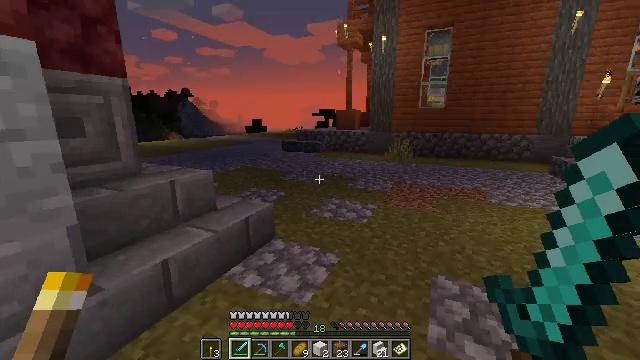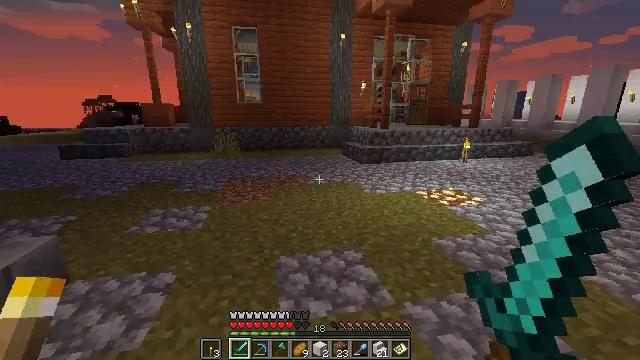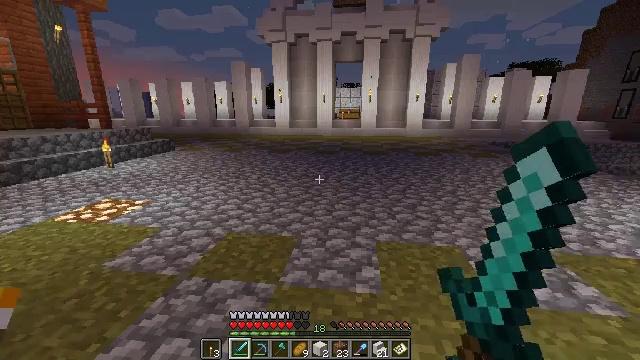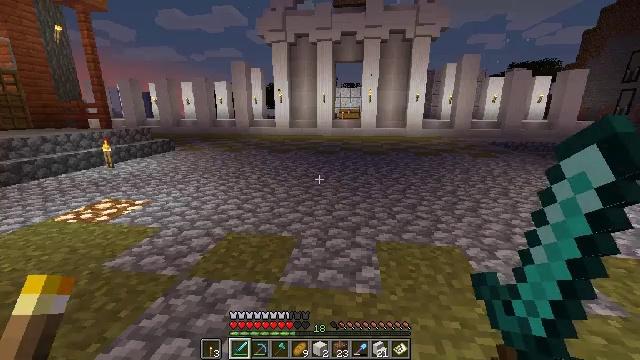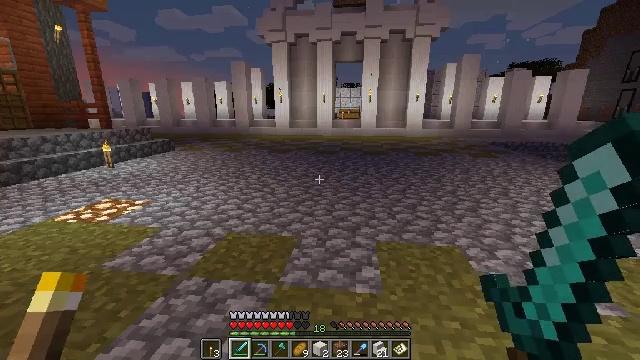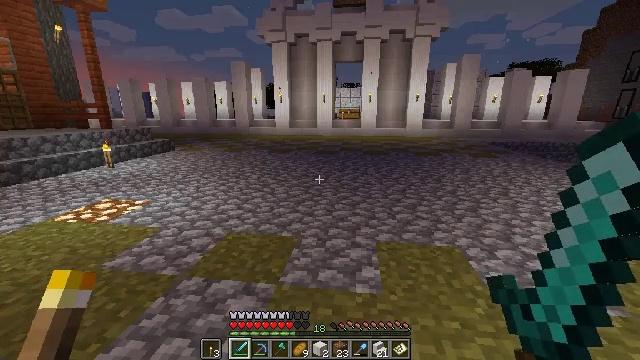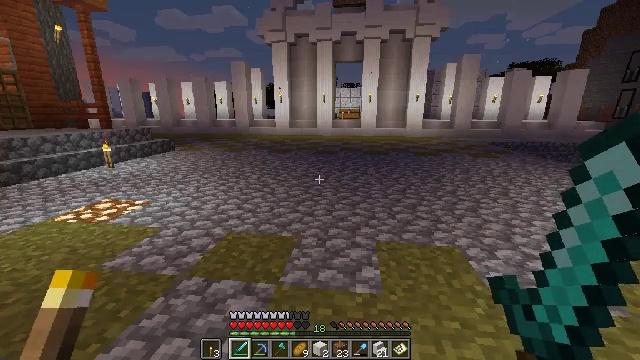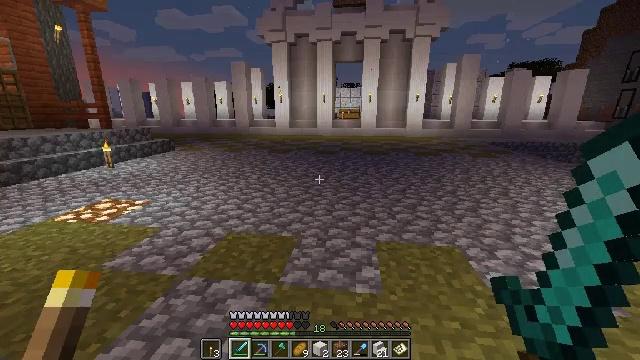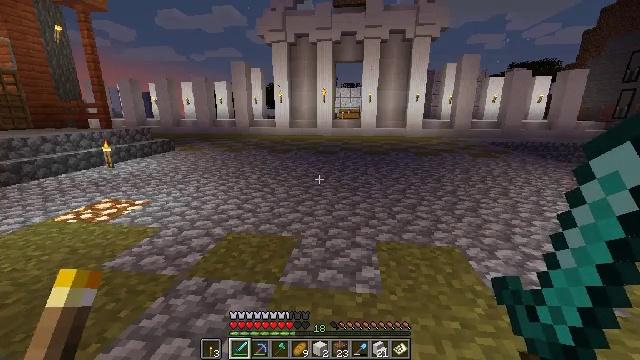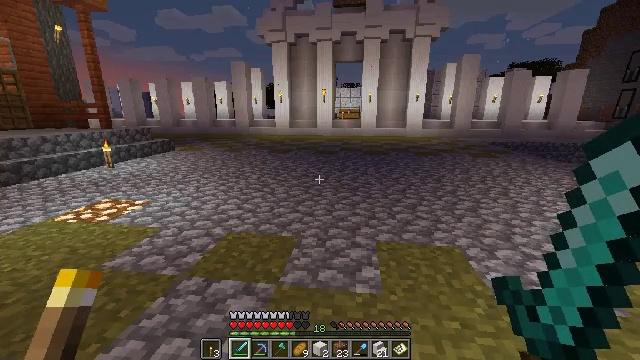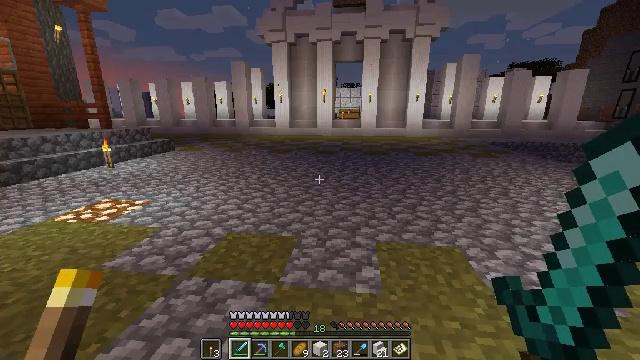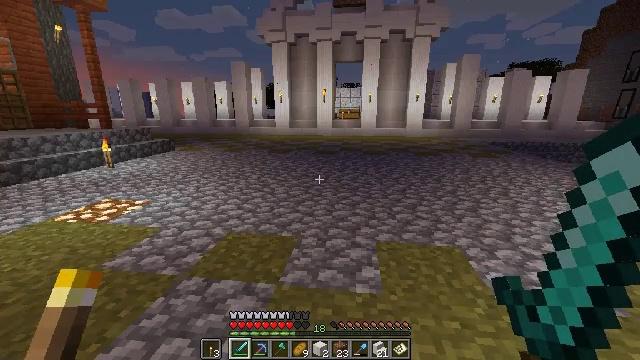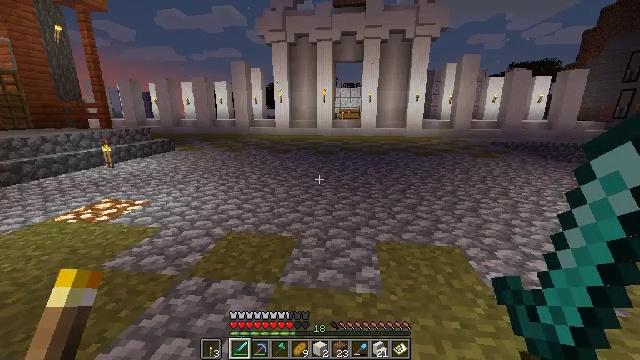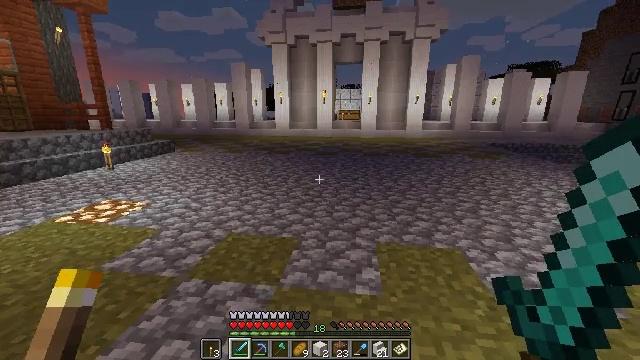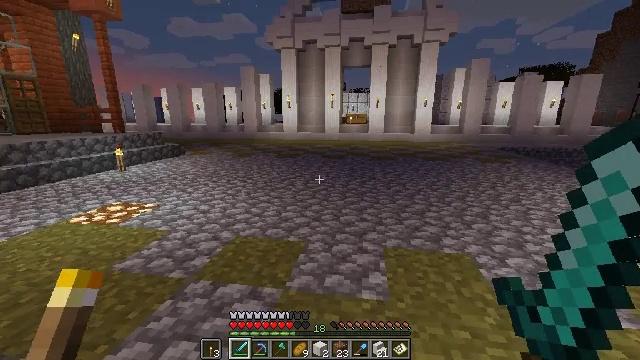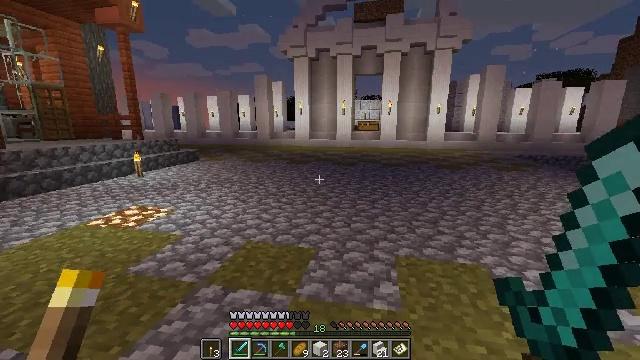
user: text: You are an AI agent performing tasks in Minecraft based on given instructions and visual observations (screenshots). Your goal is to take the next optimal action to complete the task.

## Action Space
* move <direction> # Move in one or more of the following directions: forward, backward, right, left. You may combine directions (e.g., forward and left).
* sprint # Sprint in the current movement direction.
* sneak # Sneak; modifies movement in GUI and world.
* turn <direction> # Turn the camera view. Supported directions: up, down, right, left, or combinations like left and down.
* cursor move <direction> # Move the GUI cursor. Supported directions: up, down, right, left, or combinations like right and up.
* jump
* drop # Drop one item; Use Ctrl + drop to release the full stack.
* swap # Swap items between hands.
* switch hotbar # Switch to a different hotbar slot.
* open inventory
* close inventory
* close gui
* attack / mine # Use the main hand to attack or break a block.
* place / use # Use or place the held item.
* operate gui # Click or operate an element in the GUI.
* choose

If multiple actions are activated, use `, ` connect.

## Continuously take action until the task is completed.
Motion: motion action
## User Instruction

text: Collect quartz stairs by mining.
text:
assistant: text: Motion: turn right and down
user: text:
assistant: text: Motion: turn right
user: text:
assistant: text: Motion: no_op
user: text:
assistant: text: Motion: no_op
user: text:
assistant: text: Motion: no_op
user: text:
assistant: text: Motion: no_op
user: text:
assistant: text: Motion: no_op
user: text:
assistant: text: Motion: no_op
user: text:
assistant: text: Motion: no_op
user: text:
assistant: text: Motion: no_op
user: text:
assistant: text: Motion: no_op
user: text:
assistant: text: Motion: no_op
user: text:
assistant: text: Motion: no_op
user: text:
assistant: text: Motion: turn left
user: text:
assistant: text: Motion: turn left and up
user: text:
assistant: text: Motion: turn left and up
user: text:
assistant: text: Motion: turn left and up
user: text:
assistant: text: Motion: turn left and up
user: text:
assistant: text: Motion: turn left, switch to hotbar 2
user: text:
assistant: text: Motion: turn left, switch to hotbar 2
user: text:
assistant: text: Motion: turn left and up, switch to hotbar 2
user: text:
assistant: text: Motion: turn left and up, switch to hotbar 2
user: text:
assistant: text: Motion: no_op
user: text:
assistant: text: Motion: no_op
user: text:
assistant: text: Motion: no_op
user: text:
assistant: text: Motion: no_op
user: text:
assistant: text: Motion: no_op
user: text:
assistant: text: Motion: no_op
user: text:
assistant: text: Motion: no_op
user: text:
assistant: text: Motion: no_op